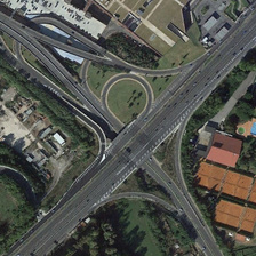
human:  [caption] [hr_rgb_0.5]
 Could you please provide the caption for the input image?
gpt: The roof of the community is red.

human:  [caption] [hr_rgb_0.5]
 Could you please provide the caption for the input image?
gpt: driving the car on overpasses .

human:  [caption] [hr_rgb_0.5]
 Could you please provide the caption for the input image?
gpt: The roof of the community is red.

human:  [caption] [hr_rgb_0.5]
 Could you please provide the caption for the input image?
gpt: The roof of the village is red.

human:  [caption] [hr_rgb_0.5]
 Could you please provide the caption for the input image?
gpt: The roof of the community is red.